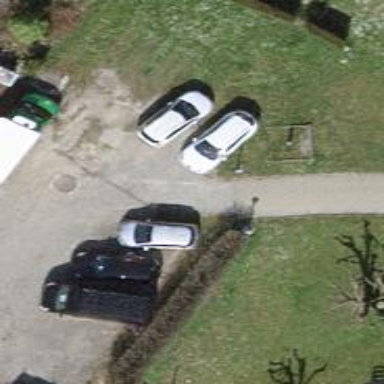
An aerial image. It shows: Parking area.